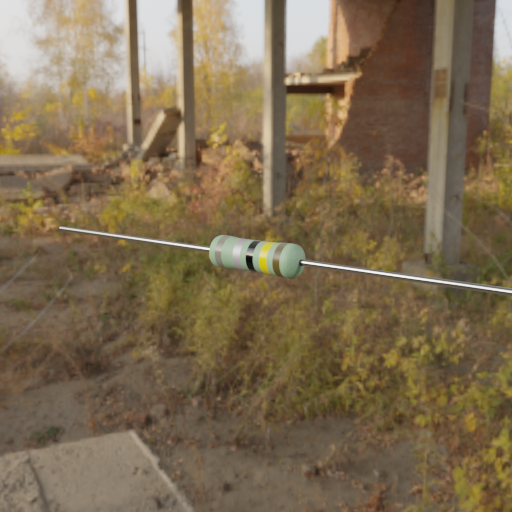
Resistor colour bands (in order): gray, silver, black, yellow, brown